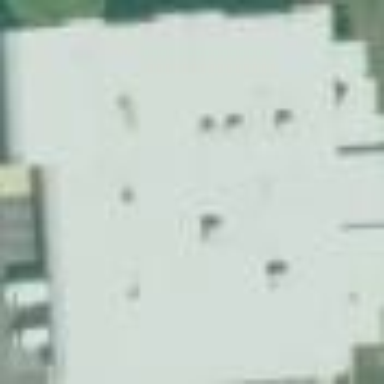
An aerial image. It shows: Commercial building.